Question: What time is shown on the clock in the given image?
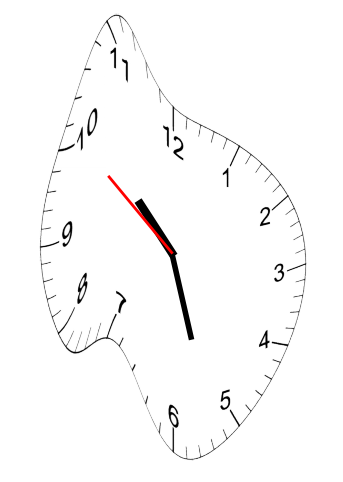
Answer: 10:26:51